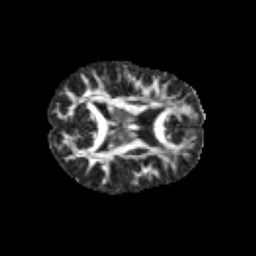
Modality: FA
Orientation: axial
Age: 11
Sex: female
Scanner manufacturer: siemens
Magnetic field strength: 3 T
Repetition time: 3.8 s
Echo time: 0.07 s